Field crop: tomato
Growth stage: 1
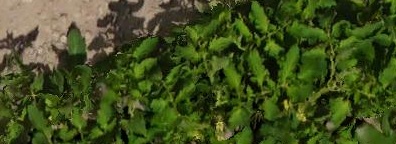
Species: tomato